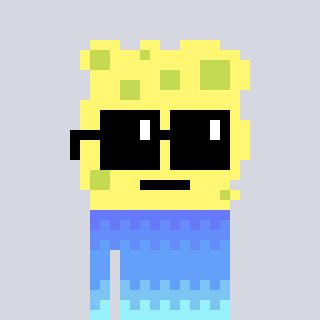
a pixel art character with square black sunglasses, a sponge-shaped head and a grayscale-colored body on a cool background